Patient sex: F
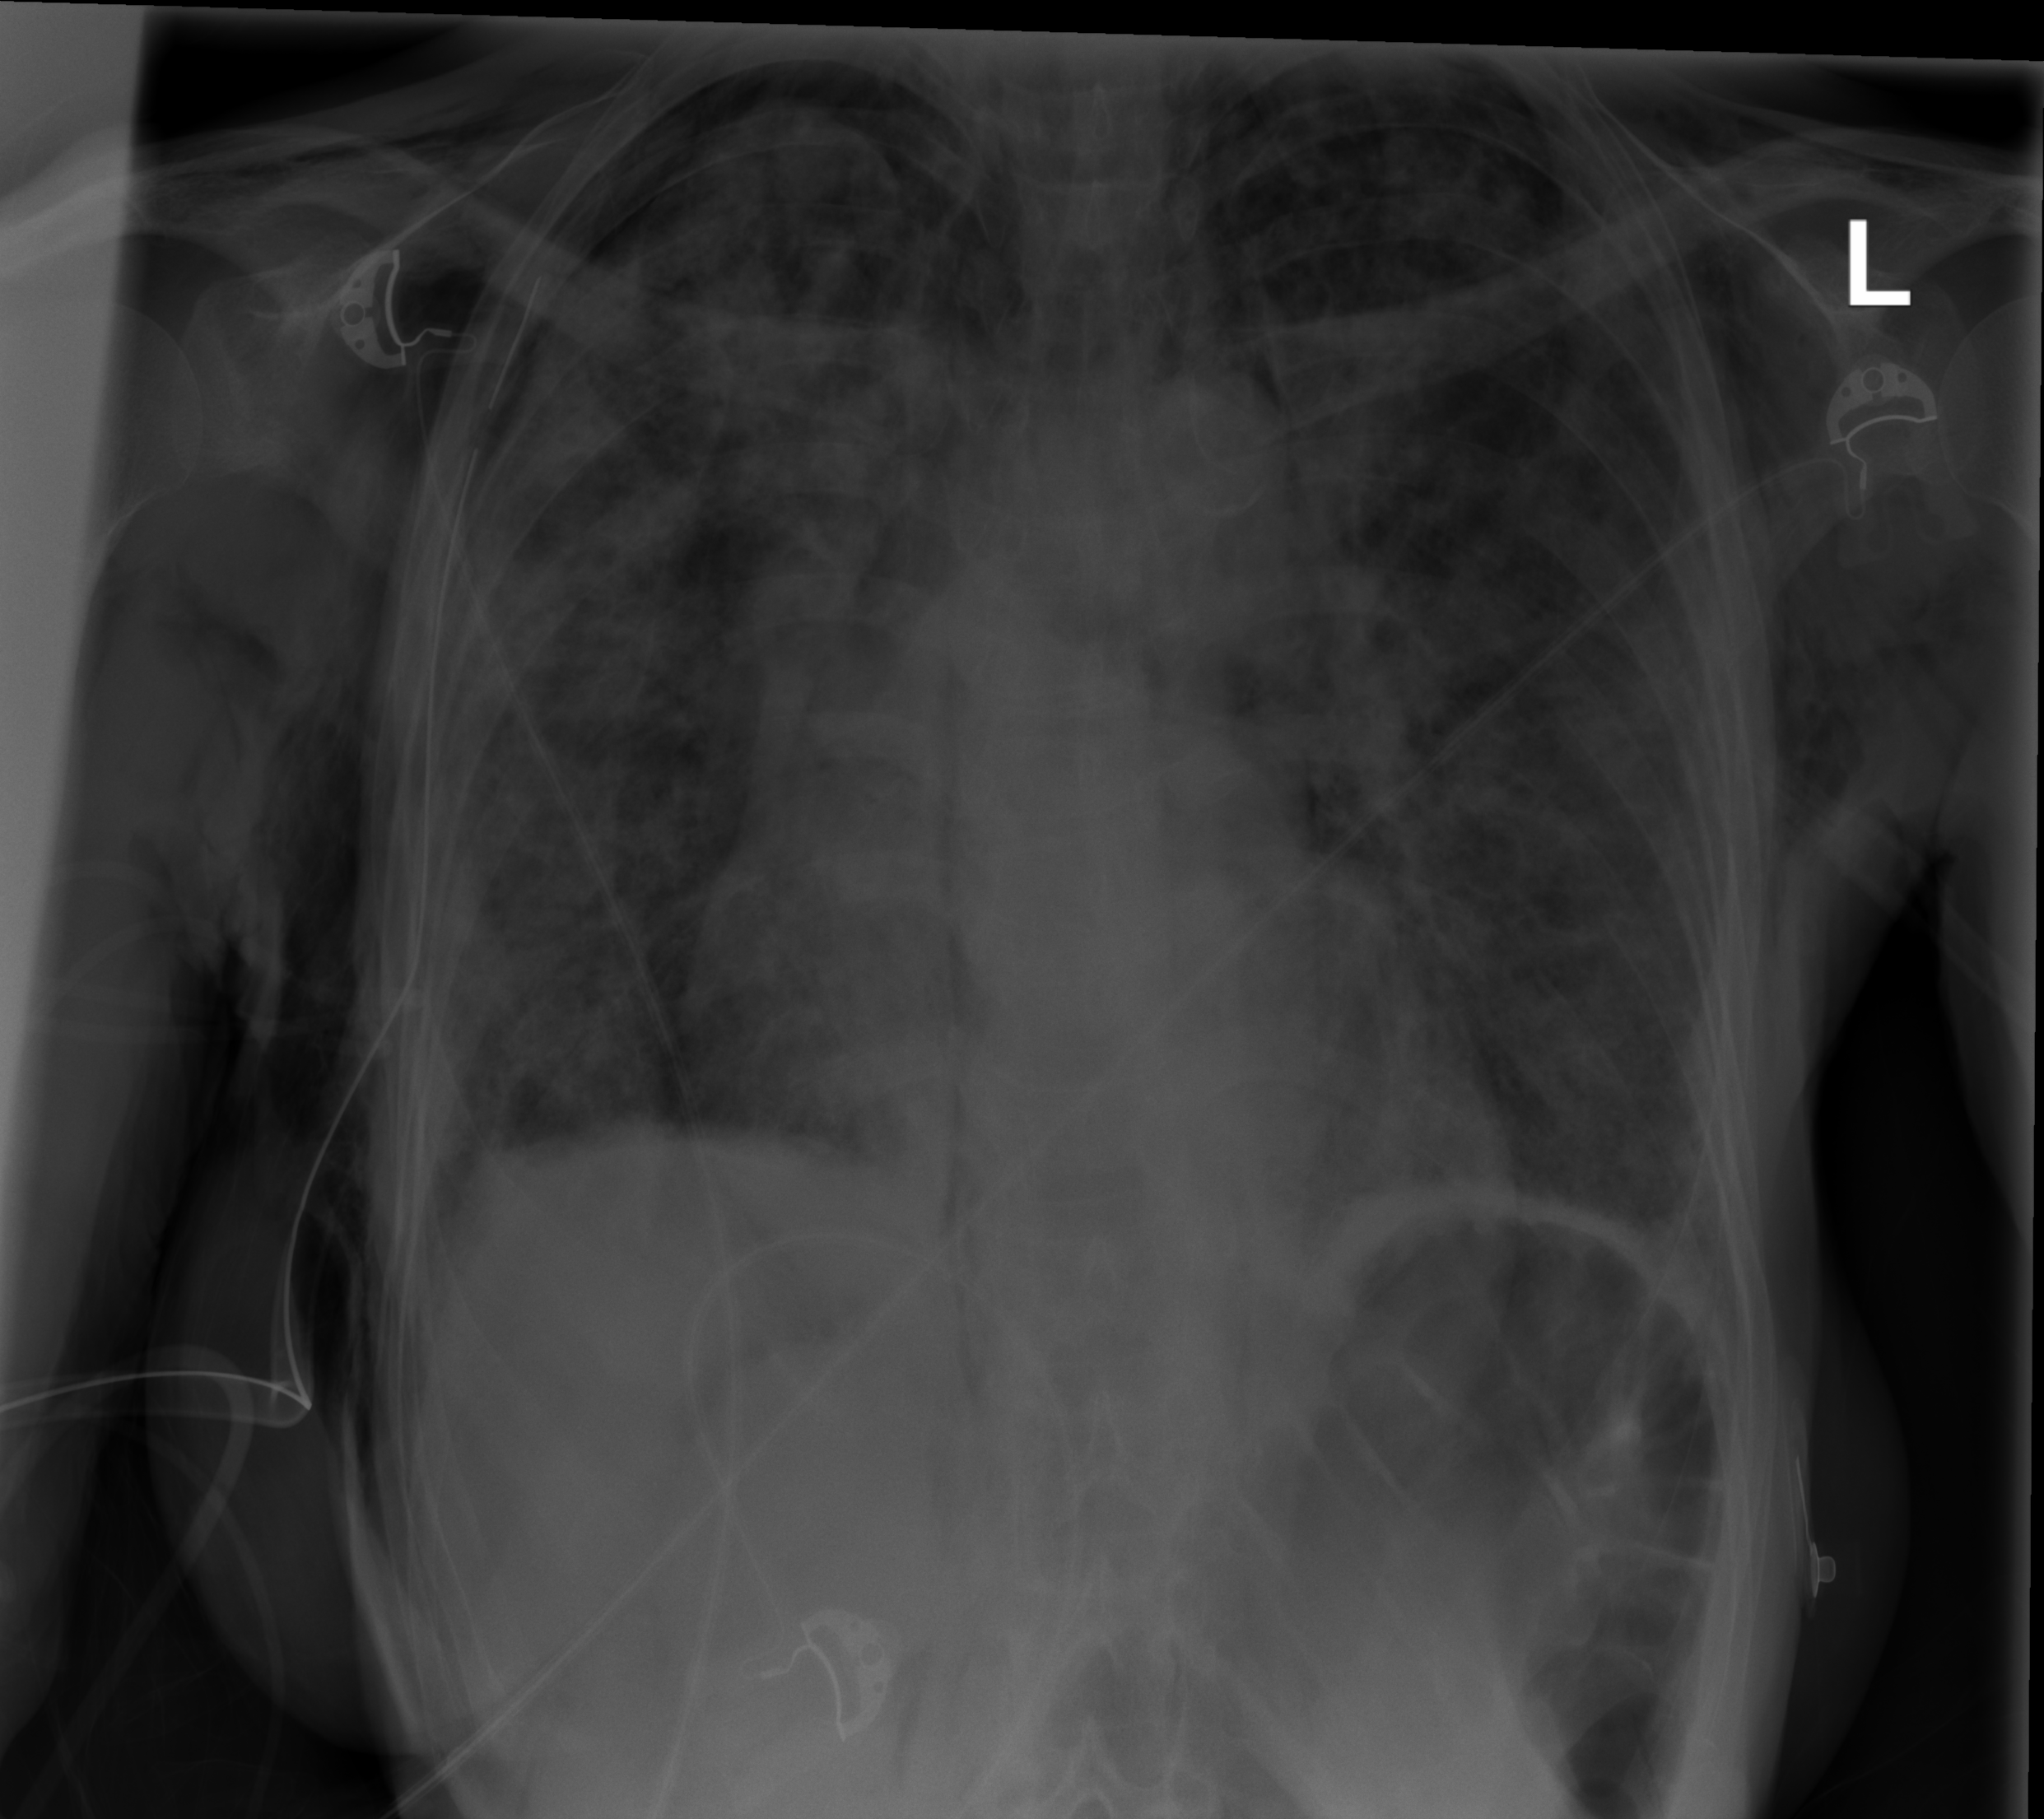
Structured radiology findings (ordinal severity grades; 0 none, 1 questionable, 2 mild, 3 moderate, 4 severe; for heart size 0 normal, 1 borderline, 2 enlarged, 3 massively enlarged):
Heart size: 1
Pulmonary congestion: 0
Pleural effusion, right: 0
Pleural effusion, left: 0
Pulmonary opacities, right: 2
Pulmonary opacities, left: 2
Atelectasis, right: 4
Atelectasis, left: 4